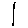
Label: line